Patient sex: F
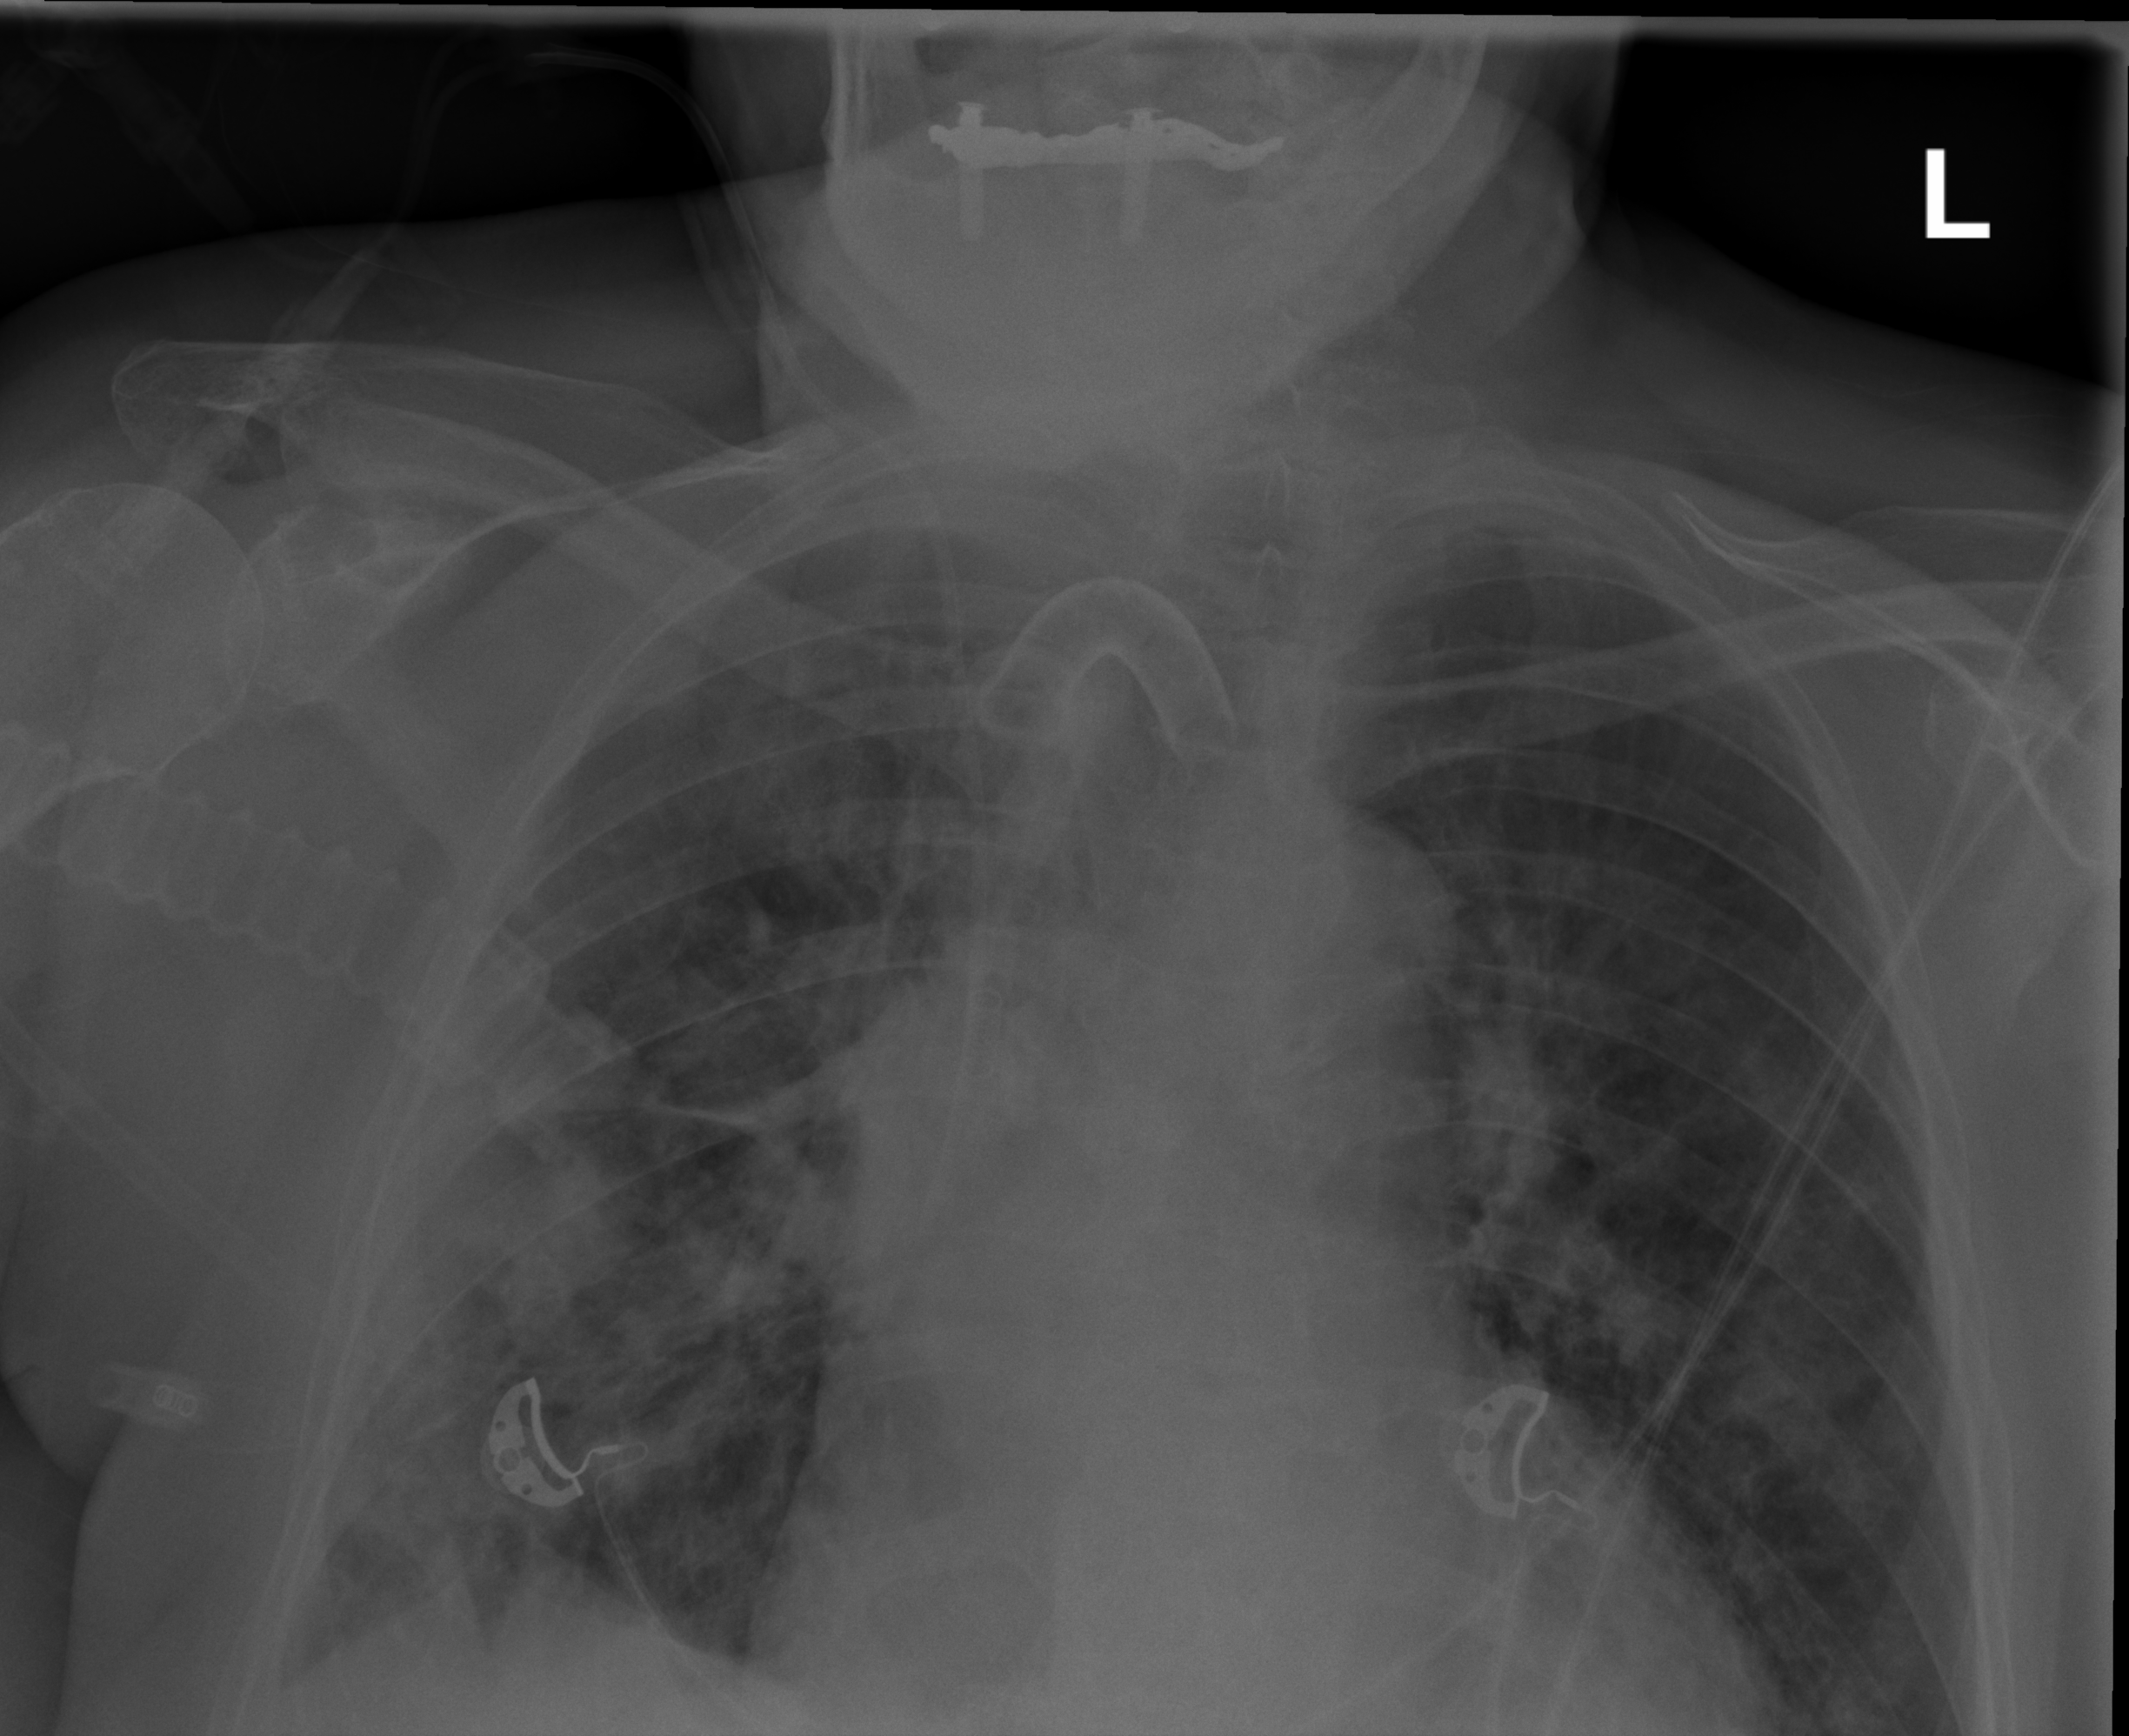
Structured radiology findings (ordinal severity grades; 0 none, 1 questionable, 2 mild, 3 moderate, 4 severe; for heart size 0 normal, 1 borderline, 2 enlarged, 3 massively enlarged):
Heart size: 2
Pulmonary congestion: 2
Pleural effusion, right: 2
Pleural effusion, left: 0
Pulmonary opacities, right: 2
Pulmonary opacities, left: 2
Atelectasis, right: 2
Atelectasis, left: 2